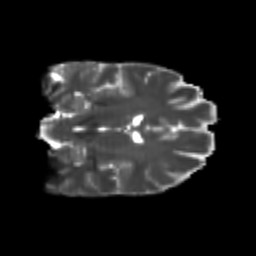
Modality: T2w
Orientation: coronal
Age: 19
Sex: female
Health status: healthy
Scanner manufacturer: philips
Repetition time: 7.389 s
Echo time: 0.08599 s